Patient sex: M
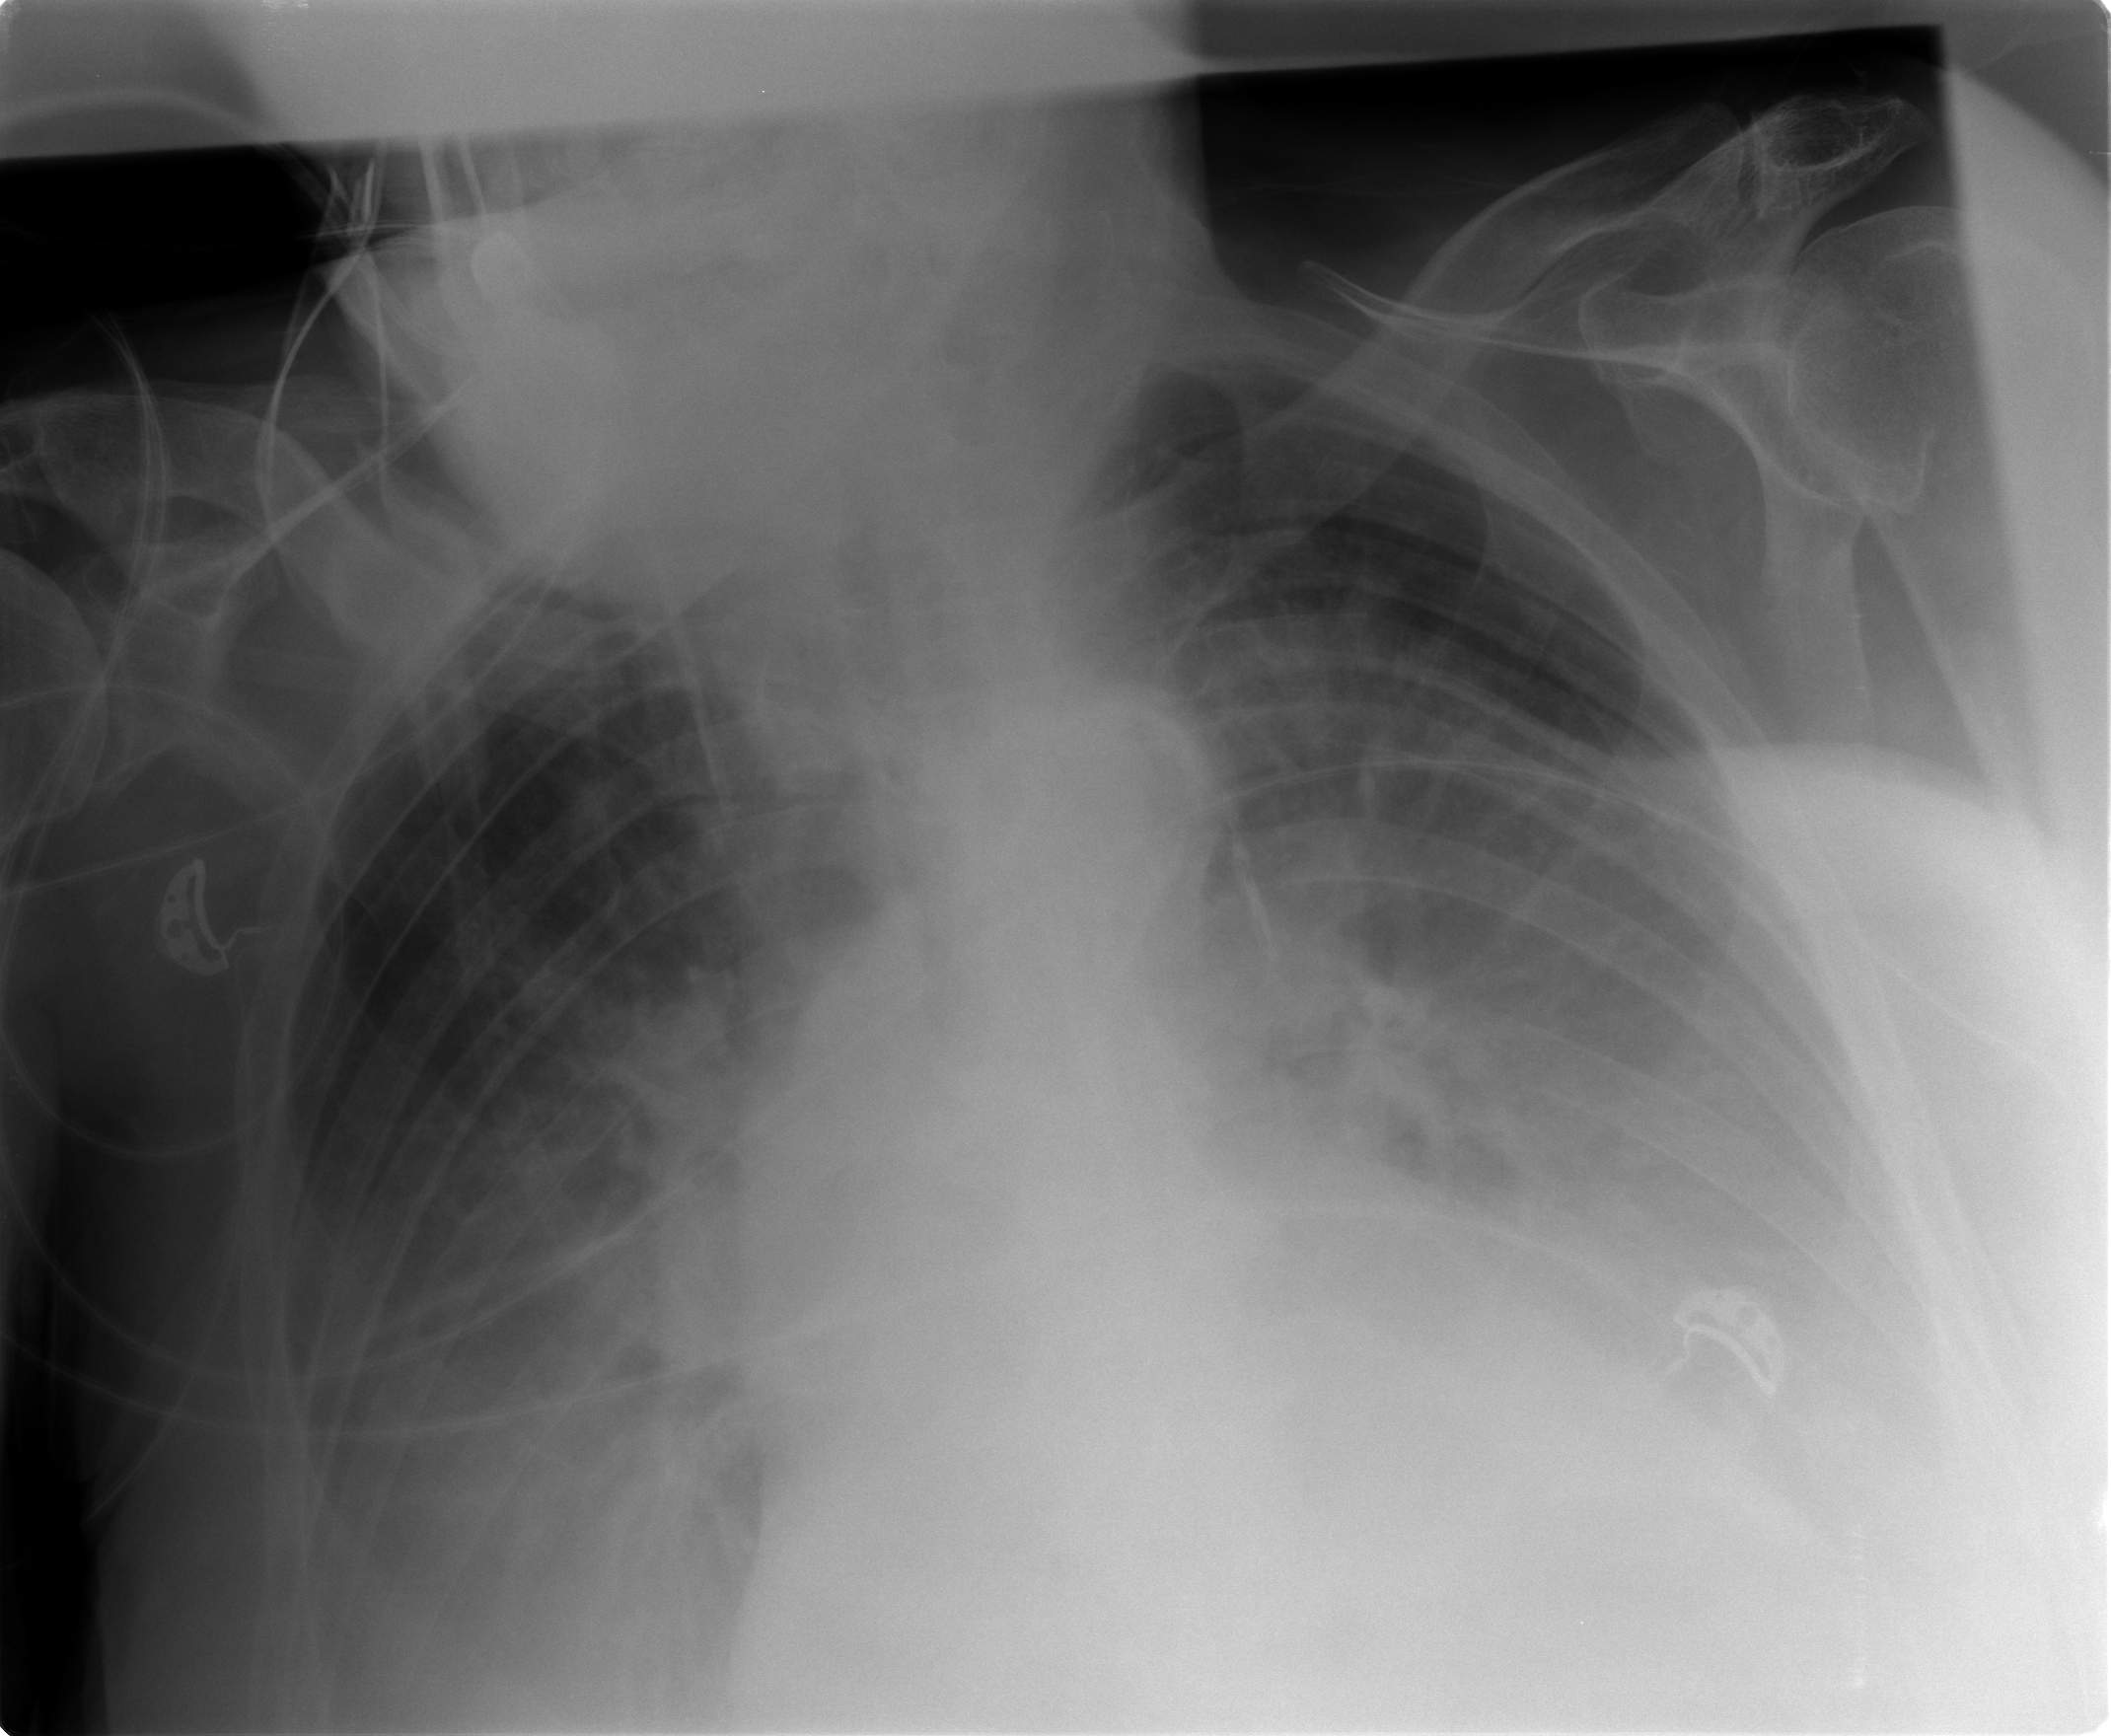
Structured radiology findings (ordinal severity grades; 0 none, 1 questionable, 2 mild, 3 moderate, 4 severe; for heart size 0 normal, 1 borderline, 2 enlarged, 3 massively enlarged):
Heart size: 2
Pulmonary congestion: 2
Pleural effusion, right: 3
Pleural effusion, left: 3
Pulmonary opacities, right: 0
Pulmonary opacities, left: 0
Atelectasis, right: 3
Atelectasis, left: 3